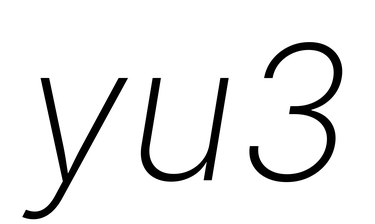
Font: Inter-Italic_ExtraLight_Italic